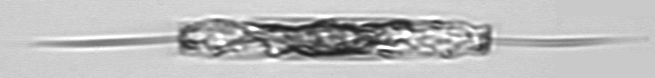
Label: Ditylum_brightwellii